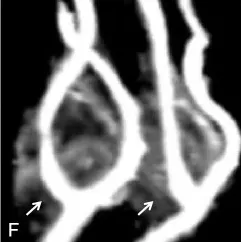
(F) MRA showed a classic lyre sign on bilateral carotid bifurcation (arrow).
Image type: radiology (mri)